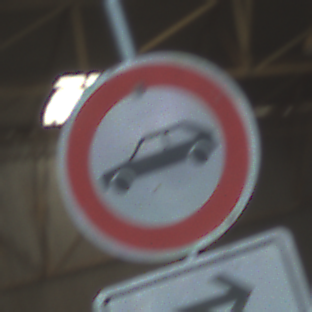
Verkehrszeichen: VerbotPersonenkraftwagen
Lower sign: RichtungsangabeDurchPfeile5
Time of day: Midday
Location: Indoor (Urban)
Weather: NotSpecified
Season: NotSpecified
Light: Natural